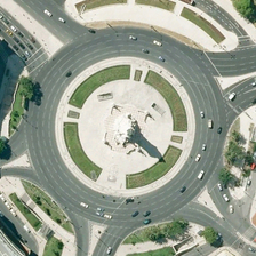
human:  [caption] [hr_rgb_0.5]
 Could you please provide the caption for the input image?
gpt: Many cars were driving on the circular road around the square.

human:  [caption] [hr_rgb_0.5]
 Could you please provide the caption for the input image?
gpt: Many cars are driving on the roundabout around a square.

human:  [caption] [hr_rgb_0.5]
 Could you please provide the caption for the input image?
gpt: Many cars drove on the circular road around the square.

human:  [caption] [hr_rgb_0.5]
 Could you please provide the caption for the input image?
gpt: Many cars were driving on the round road around the square.

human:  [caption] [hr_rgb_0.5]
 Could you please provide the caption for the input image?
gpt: Many cars were driving around a square boulevard.